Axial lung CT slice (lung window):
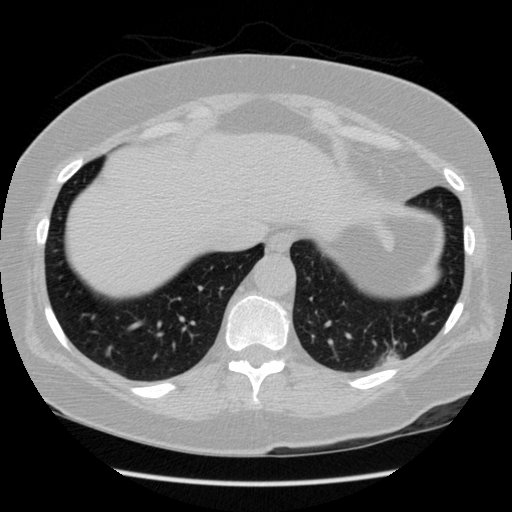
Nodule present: yes
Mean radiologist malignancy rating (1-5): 1